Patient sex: M
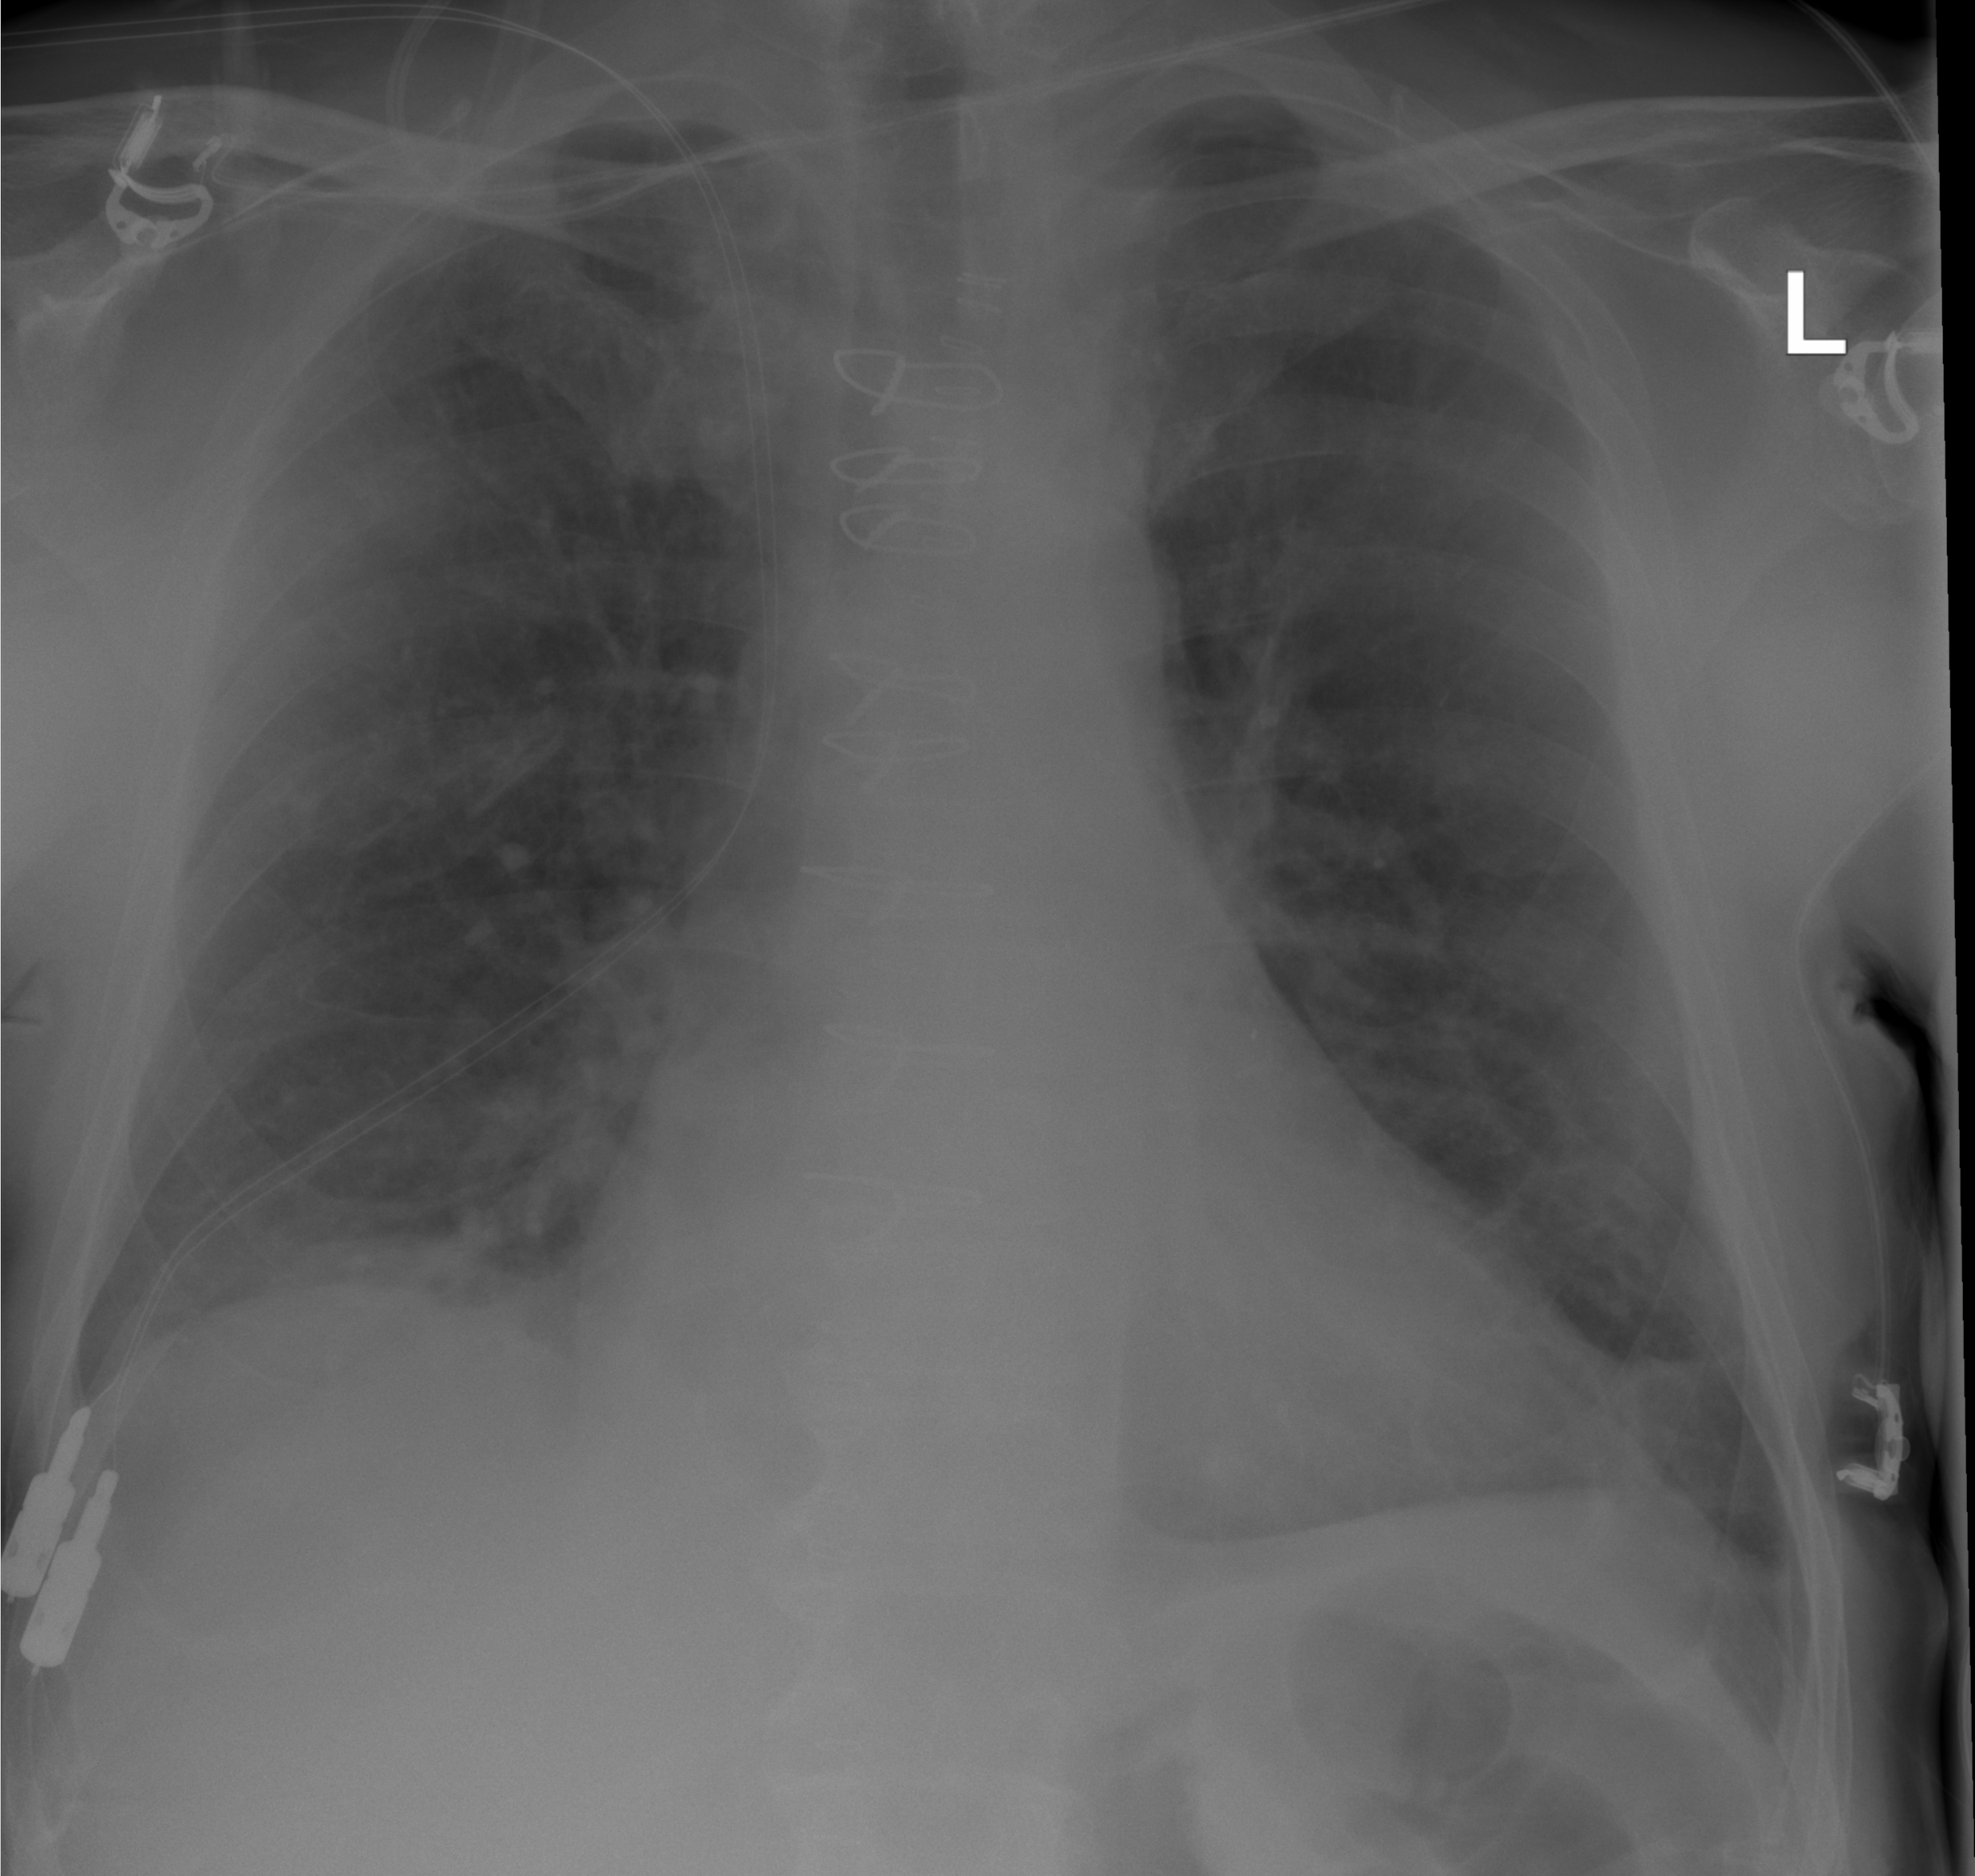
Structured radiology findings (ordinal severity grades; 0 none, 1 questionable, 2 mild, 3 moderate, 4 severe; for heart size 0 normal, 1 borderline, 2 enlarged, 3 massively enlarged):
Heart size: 2
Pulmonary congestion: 2
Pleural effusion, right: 0
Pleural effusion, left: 2
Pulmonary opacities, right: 0
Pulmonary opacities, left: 0
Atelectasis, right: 0
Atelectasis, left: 2